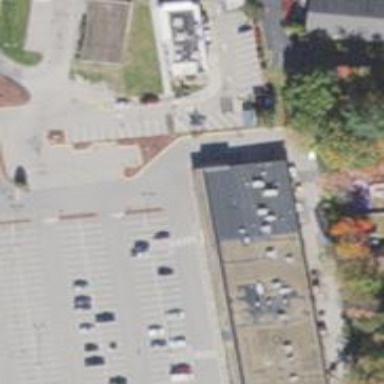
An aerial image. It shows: Clinic.